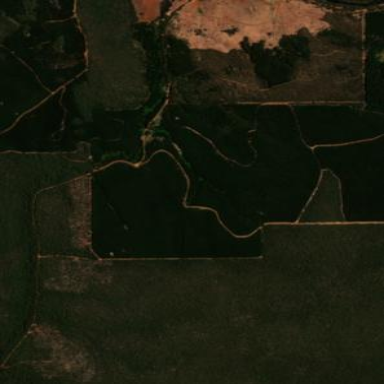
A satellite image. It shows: Plantation of evergreen needle-leaved forest.